Field crop: tomato
Growth stage: 1
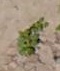
Species: portulaca